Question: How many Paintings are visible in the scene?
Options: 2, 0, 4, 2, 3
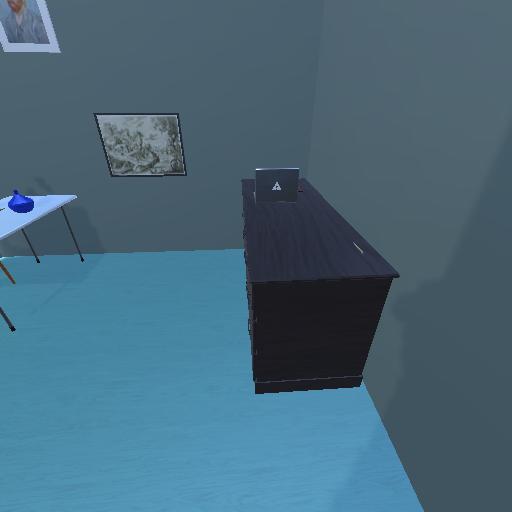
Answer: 2